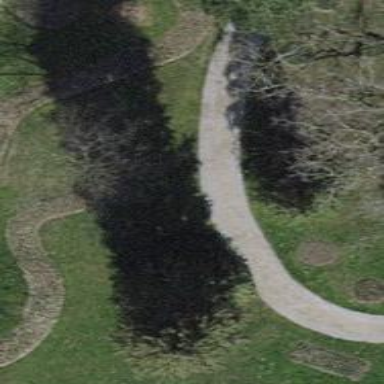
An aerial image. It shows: Compacted path.